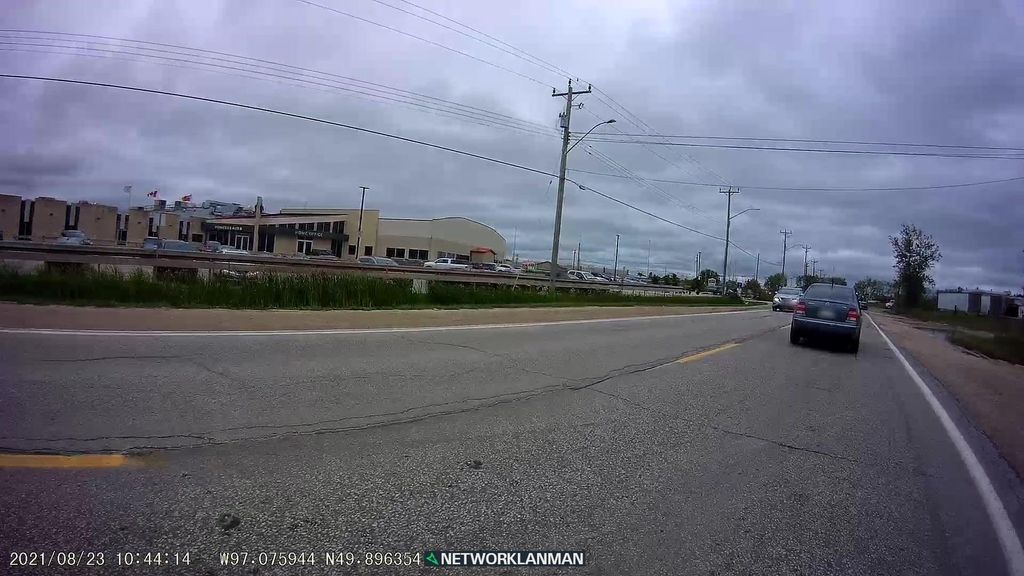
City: winnipeg